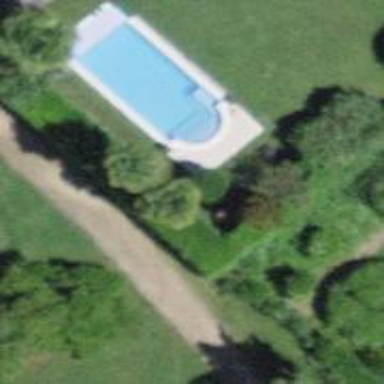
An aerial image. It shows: Swimming pool located in leisure land.